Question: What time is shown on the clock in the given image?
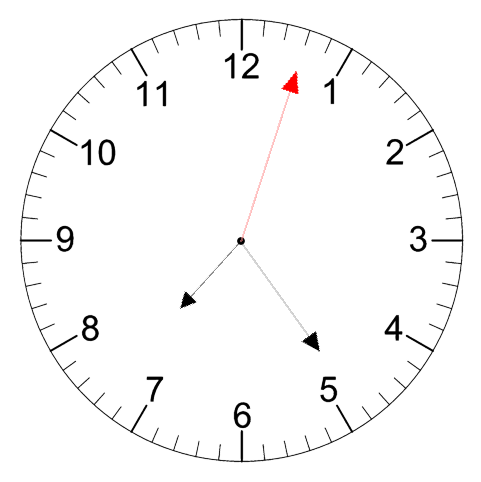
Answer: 07:24:03